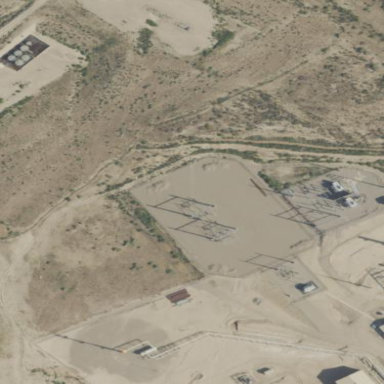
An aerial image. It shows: Industrial substation enclosed by fence.